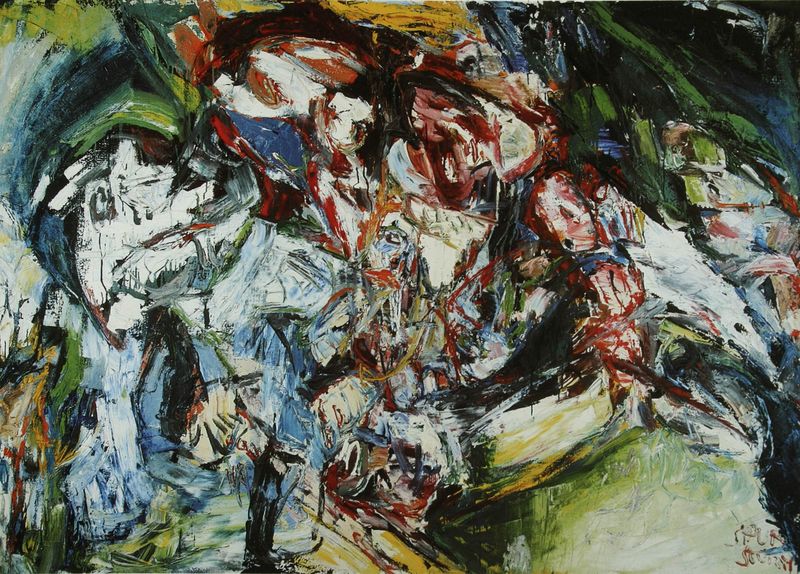
Titel: München I
Künstler: Helmut Sturm
Standort: Regensburg
Institution: Städtische Galerie
Schlagwörter: blau, kampf, weiß, gelb, grün, menschen, bewegung, bunt, schwarz, rot, paar, kontrast, chaos, farbig, moderne, abstrakt, clown, kontur, panik, clowns, kräfte, trier, drehzahl